Question: Im having a big headcache with a header design:

Here the demo: <URL>
The idea is to have the gray label that 'wrap' the element; However, the label's height is unknow (it can vary by its content) - my problem is that the 2 pseudo-elements made like triangles get a wrong position if the labels change the size, this becose they're position is relative.
Any idea?
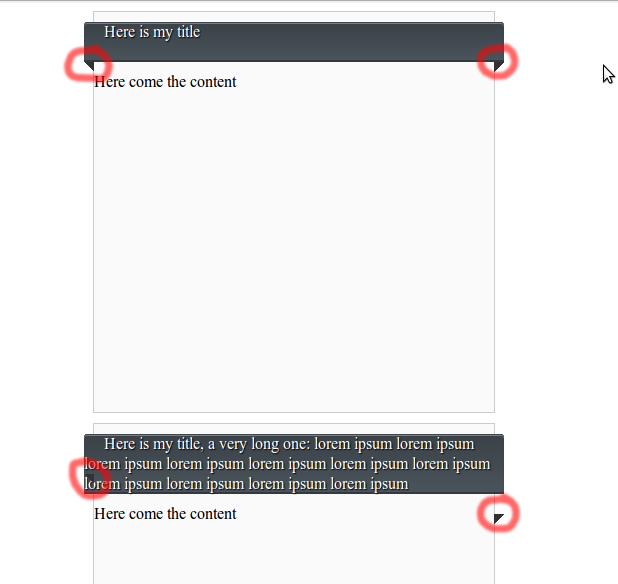
Answer: '''
section h2:before, section h2:after {
width: 0;
height: 0;
display: block;
position: absolute;
bottom: 0;
margin: 0 0 -10px 0;
}
section h2:before {
content: '0a0';
border-left: 10px solid transparent;
border-top: 10px solid #323232;
}
section h2:after {
content: '0a0';
border-right: 10px solid transparent;
border-top: 10px solid #323232;
right: 0;
}
'''
Here's a fork with some further CSS formatting: <URL>
It's worth taking a look at a style guide <URL>, you can skip writing declarations for each browser vendor.